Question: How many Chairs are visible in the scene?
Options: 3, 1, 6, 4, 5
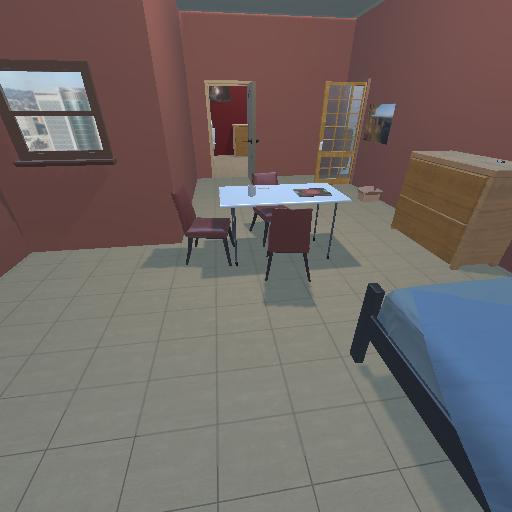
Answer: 3